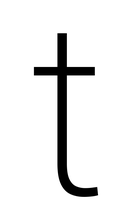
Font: Roboto_ExtraLight